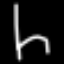
Label: chair